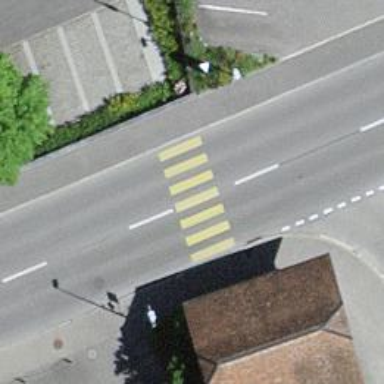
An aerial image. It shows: Marked road crossing with visible markings.